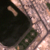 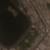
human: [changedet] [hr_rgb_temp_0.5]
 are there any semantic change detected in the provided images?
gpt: There is no change to mention.